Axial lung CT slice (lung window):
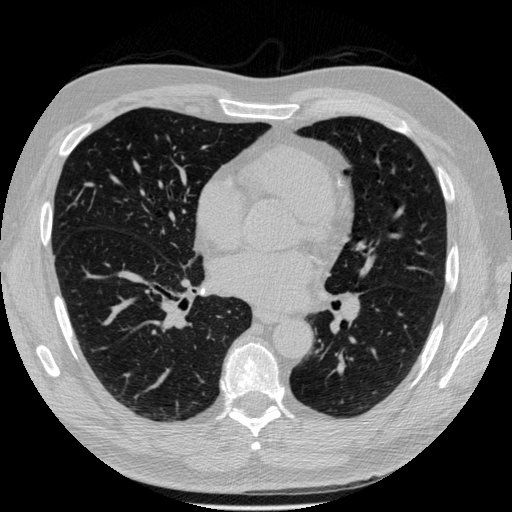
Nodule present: no